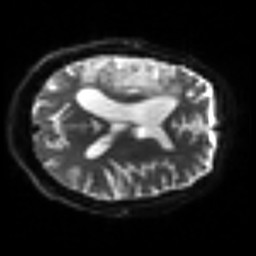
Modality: sbref
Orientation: axial
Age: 64
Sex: male
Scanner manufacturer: siemens
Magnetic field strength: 3 T
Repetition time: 3.2 s
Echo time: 0.081 s